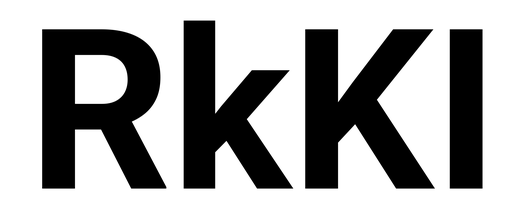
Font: Roboto_Bold